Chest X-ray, AP view. Patient: 74 years old, sex F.
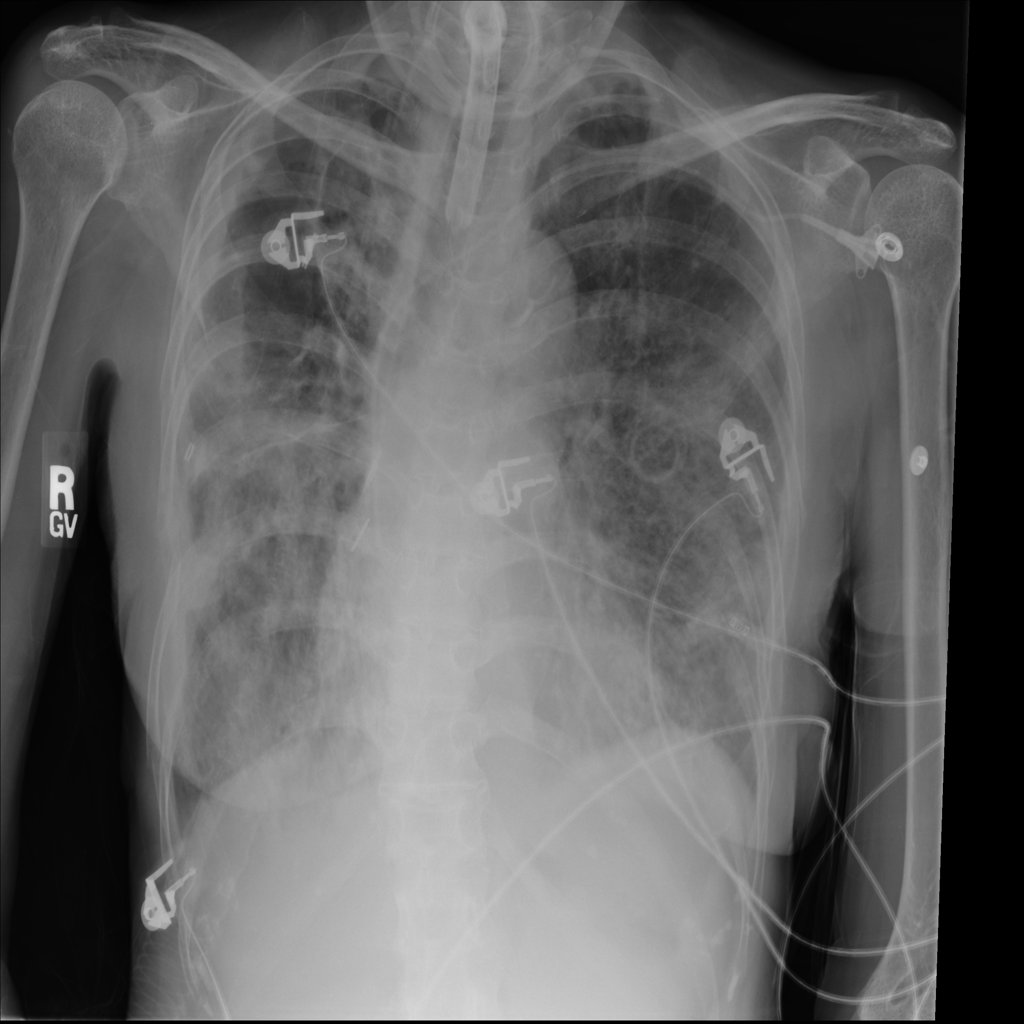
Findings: No Finding